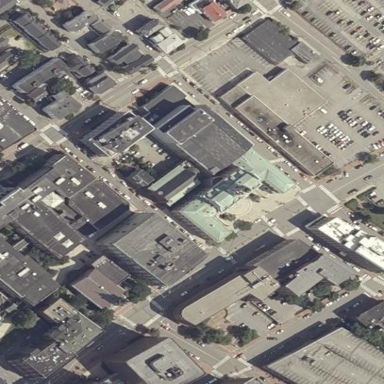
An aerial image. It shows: Office building used as town hall.